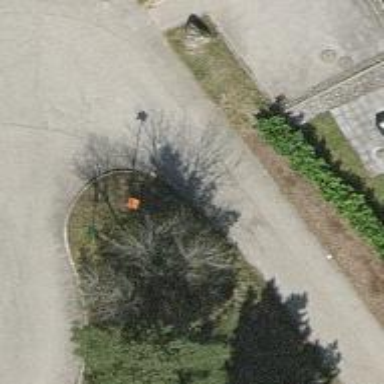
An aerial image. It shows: View of pole with roofed pipeline marker.